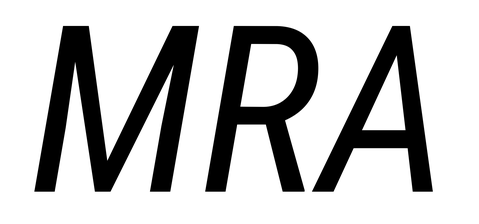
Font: Roboto-Italic_Condensed_Italic